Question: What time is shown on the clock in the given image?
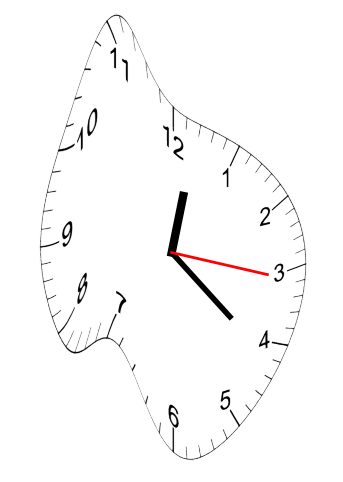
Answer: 12:21:16